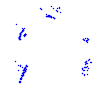
Particle: kaon